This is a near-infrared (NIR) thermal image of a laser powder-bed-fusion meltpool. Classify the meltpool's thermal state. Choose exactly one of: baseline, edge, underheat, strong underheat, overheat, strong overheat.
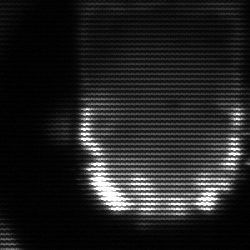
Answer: baseline